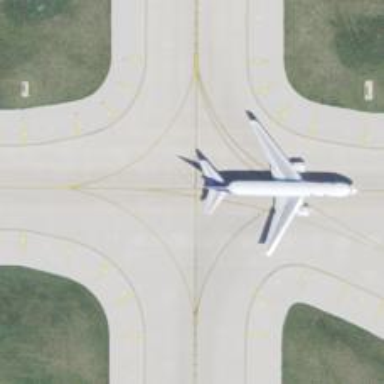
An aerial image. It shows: Image of taxiway at airport.